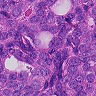
Metastatic tissue present: yes